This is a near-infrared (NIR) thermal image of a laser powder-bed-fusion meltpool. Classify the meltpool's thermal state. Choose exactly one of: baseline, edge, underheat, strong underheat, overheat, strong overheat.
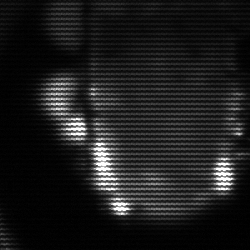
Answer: baseline